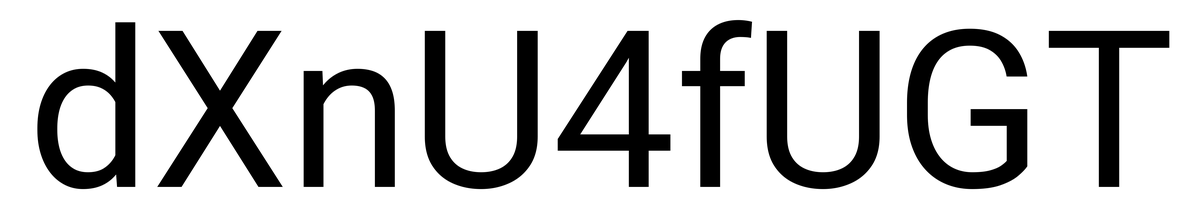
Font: Roboto_Regular